Aerial crown-view tile of a tropical tree (Barro Colorado Island, Panama), acquired 20250915:
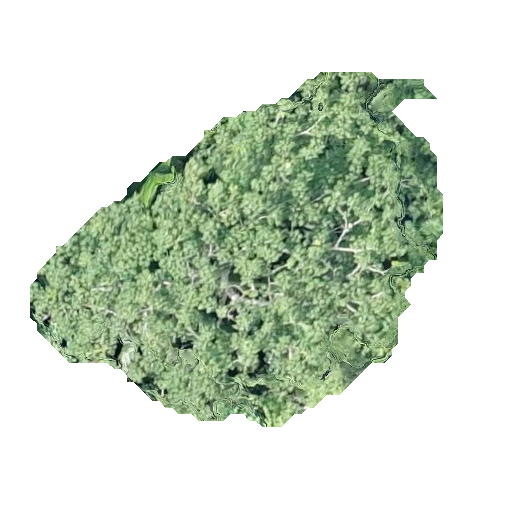
Species: Pseudobombax septenatum
GBIF accepted scientific name: Pseudobombax septenatum
Crown area: 137.261 m²